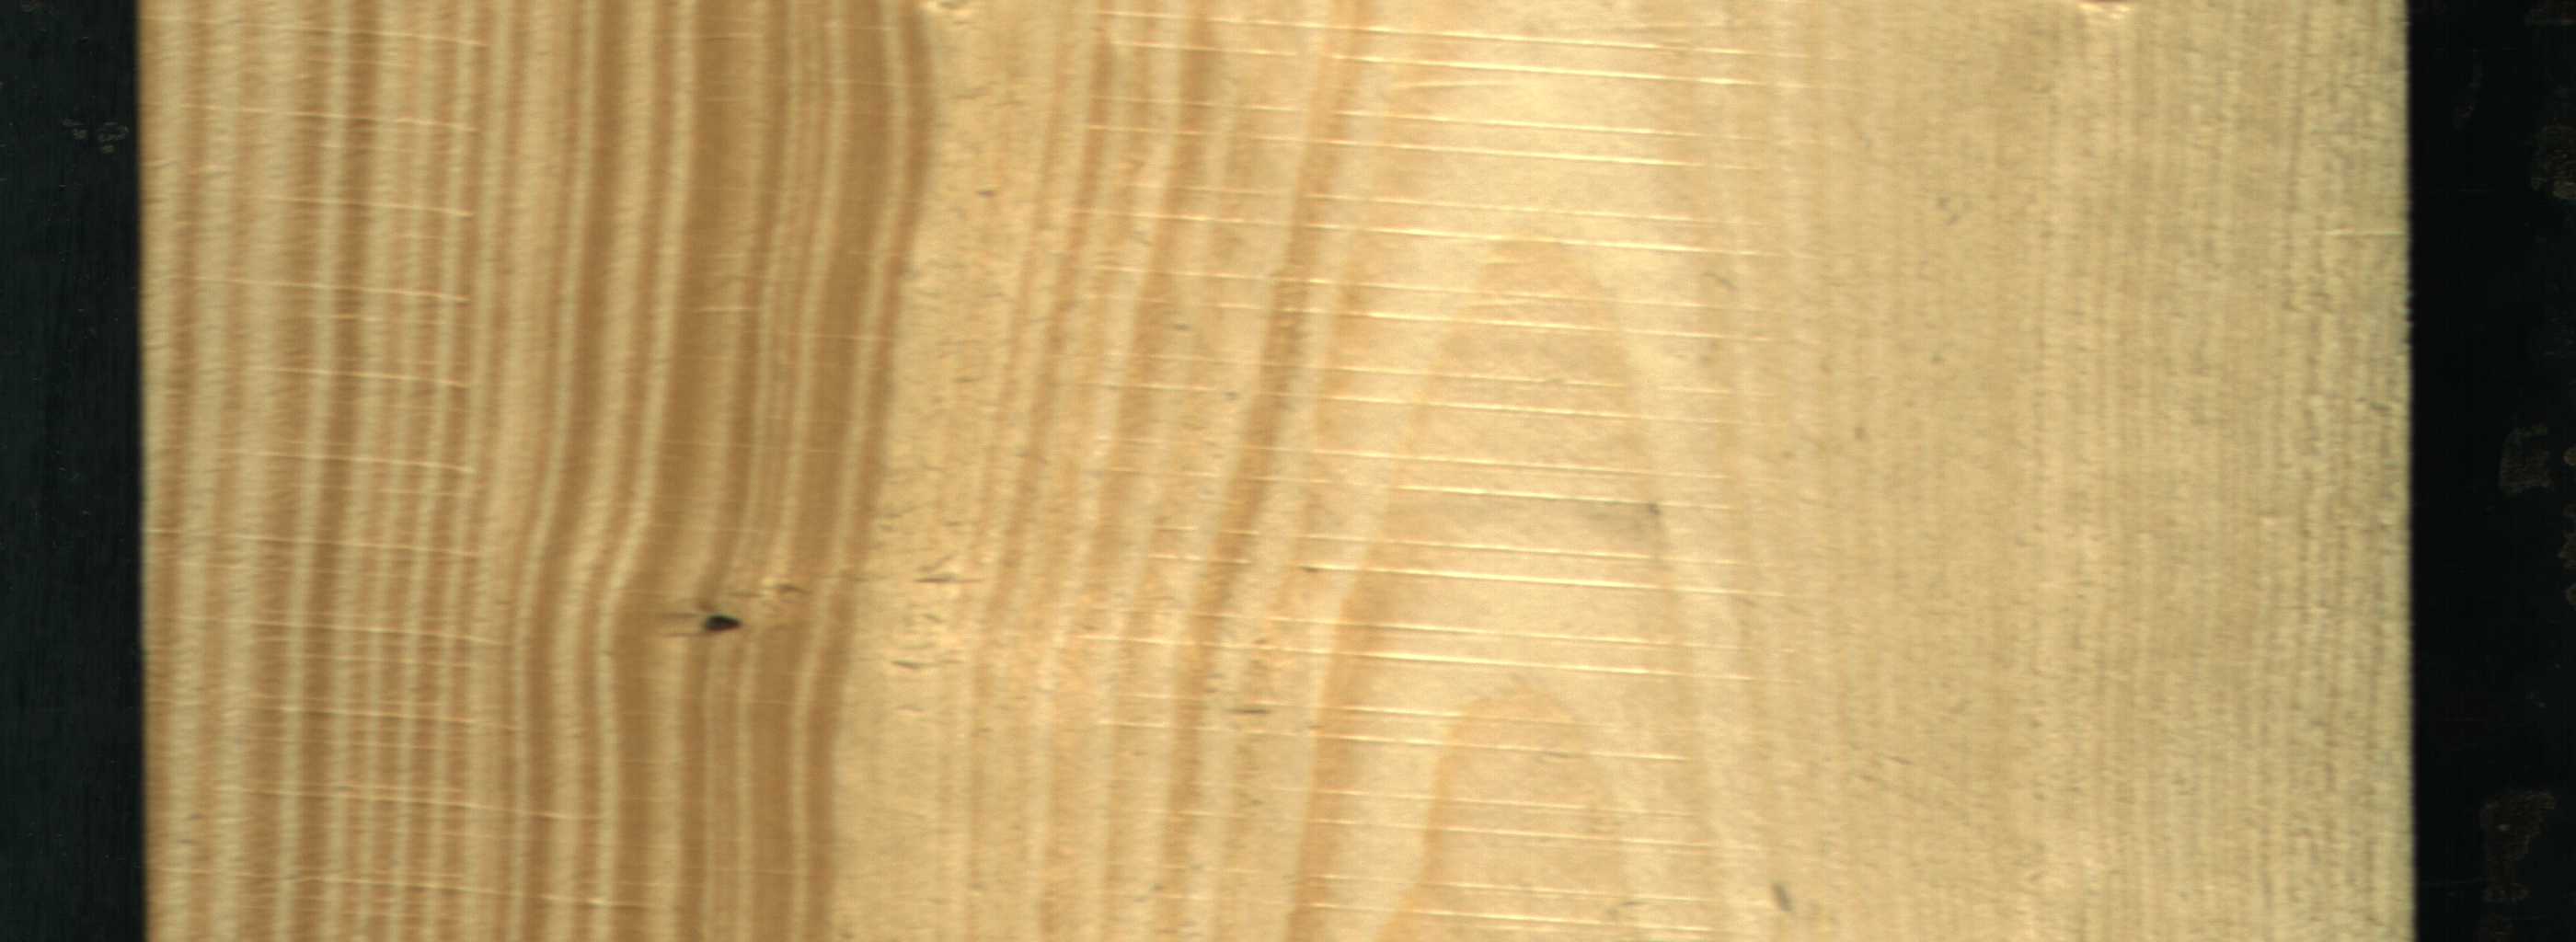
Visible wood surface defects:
Dead_Knot